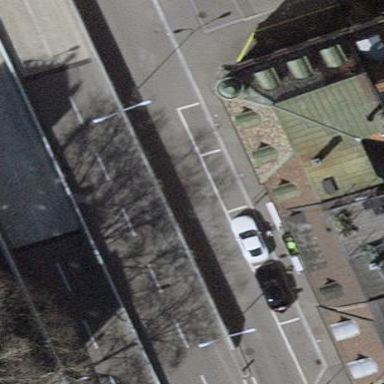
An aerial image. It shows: Parking lane area.